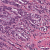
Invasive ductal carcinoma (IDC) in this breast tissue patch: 1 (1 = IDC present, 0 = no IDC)